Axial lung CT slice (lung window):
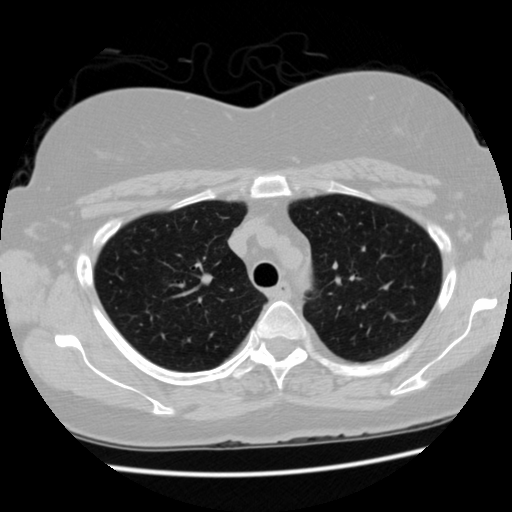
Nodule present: no